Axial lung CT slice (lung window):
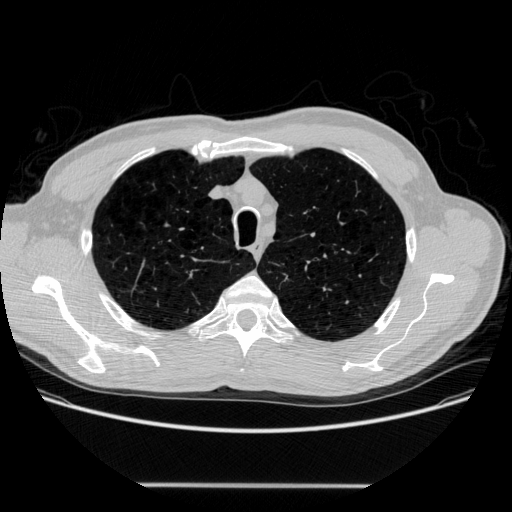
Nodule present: no